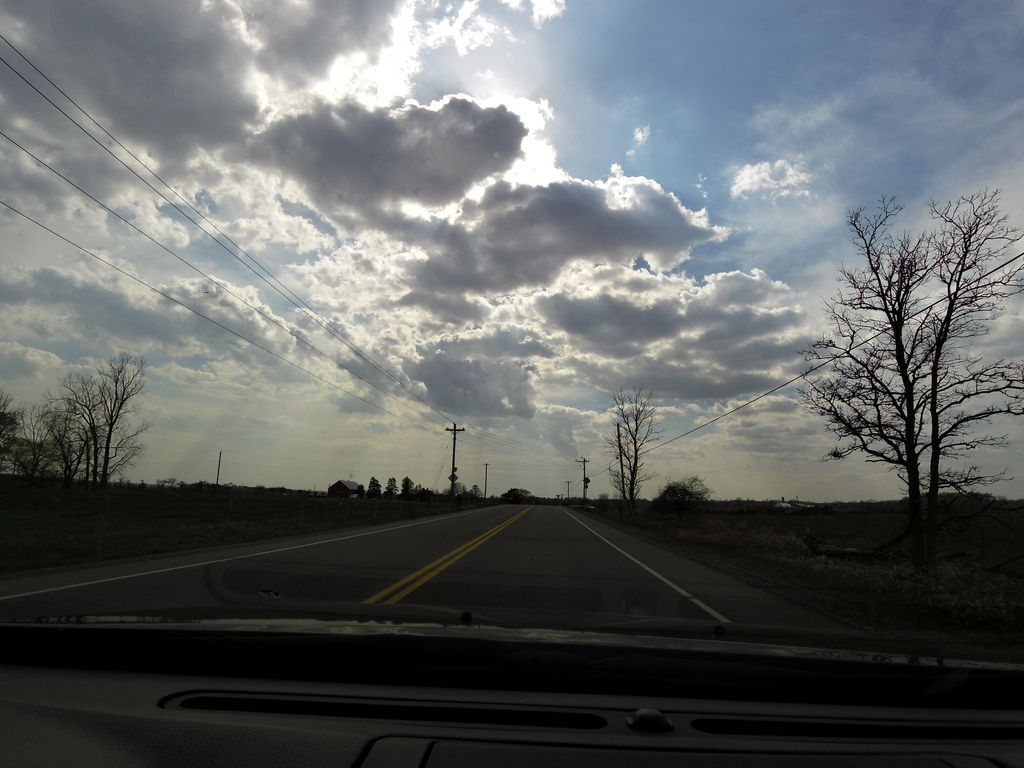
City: hamilton